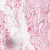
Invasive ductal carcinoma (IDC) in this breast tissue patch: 0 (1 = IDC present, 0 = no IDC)